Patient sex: M
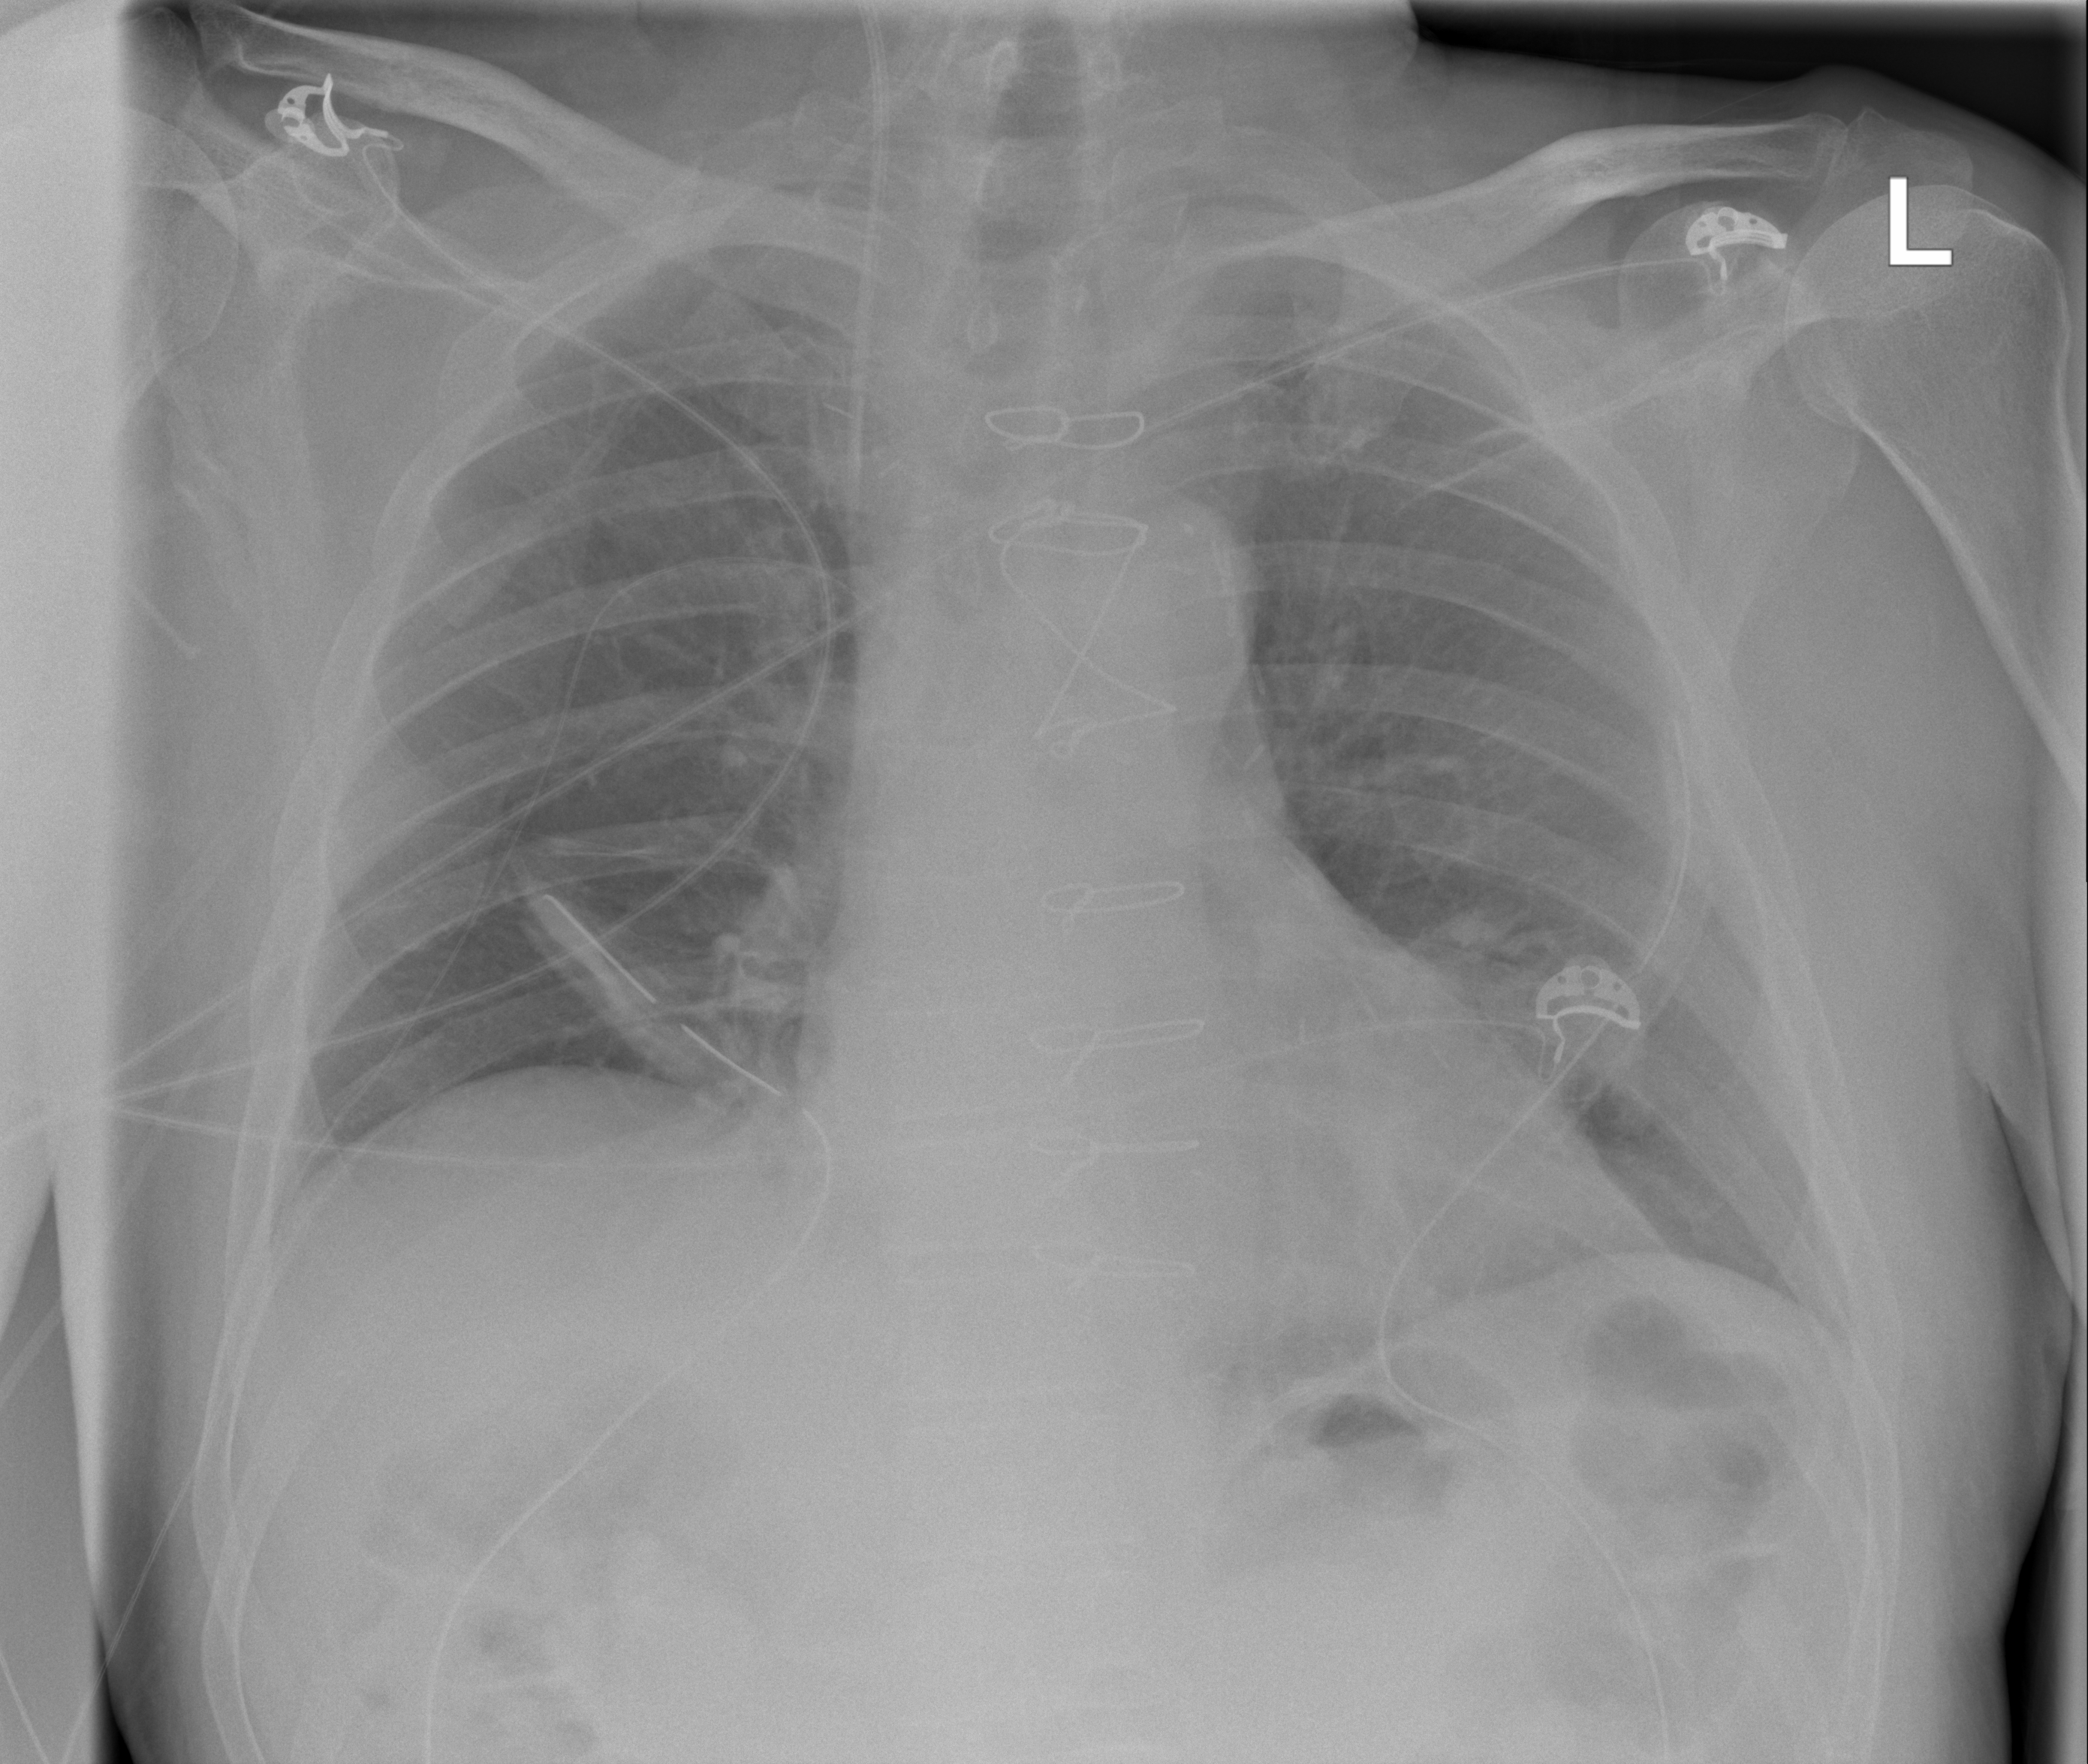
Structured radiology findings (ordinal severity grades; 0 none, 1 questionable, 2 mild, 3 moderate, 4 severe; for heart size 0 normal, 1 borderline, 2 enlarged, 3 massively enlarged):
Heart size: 1
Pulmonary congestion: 0
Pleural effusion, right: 0
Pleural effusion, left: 0
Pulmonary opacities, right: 0
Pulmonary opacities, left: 0
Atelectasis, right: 0
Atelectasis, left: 2